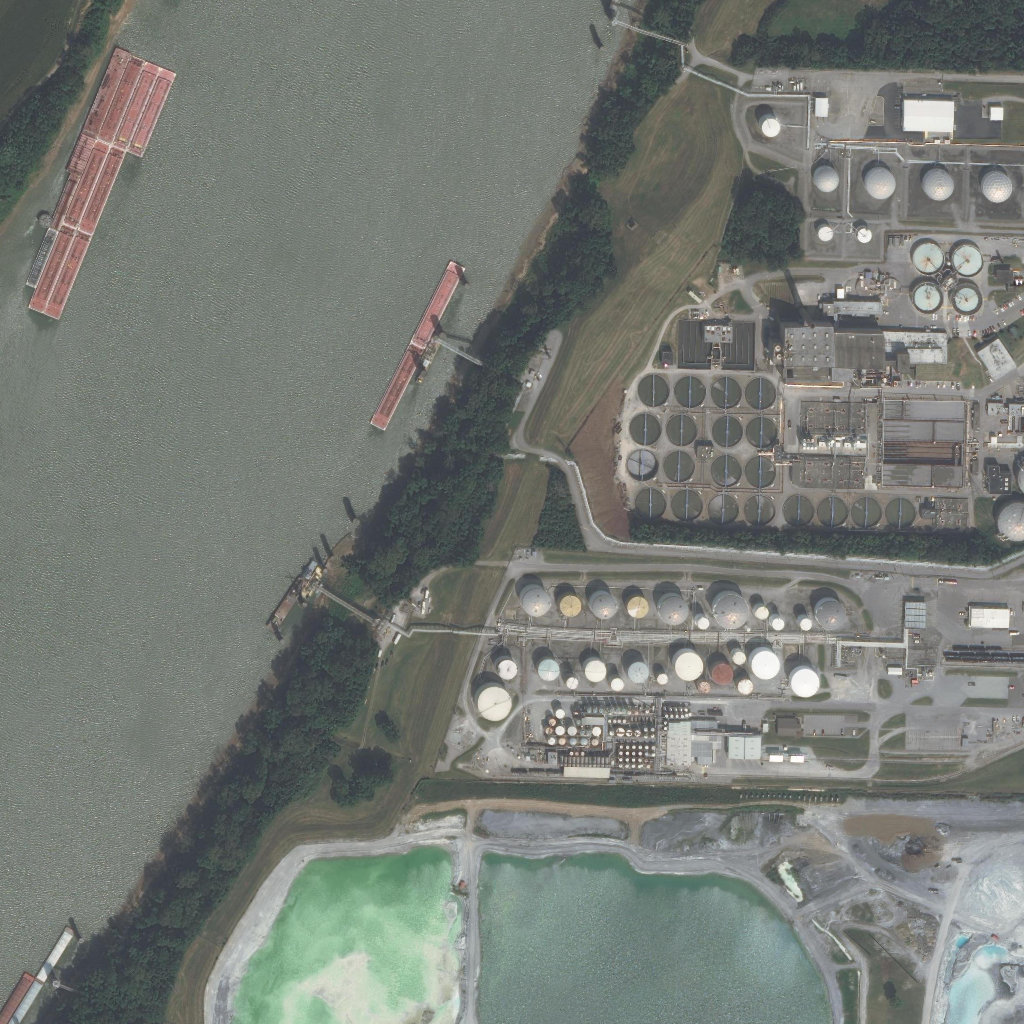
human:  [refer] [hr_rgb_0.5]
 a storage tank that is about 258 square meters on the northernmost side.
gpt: <box>[[74, 11, 76, 13, 0]]</box>